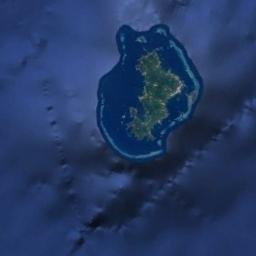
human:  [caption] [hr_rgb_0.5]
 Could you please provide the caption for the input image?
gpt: The island is surrounded by water .

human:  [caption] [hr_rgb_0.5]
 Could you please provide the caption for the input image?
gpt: The island with dense vegetation is surrounded by light blue waters .

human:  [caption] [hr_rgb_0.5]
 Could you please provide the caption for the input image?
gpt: The irregularly shaped green island is surrounded by blue sea water, And the island’s green plants flourish .

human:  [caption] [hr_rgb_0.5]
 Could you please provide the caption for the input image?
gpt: The island on the right is the largest .

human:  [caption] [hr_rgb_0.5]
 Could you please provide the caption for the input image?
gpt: The green island is surrounded by blue water .